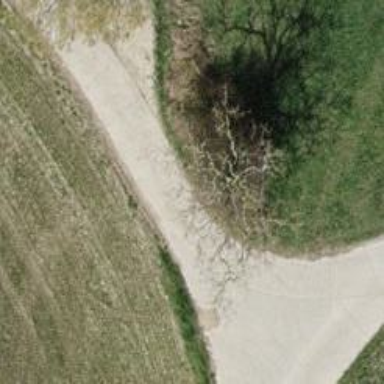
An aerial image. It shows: Broadleaved tree with lush leaves.